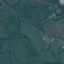
Land use / land cover: Pasture